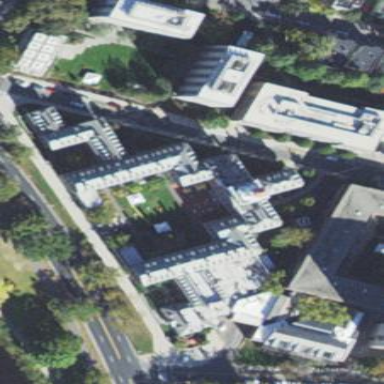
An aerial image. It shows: Dormitory building.